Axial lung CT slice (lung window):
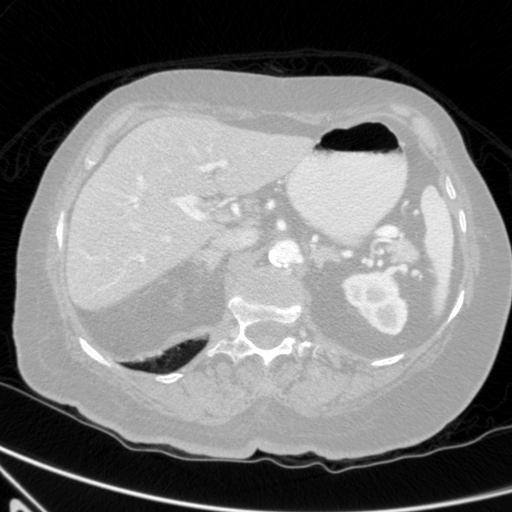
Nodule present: no